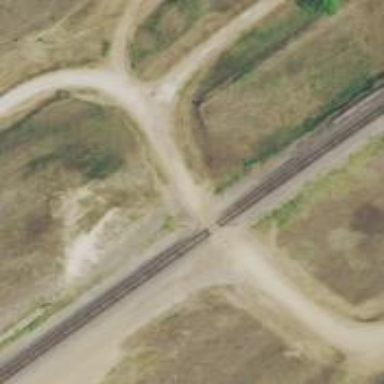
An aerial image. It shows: Railway level crossing.